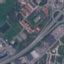
Land use / land cover class: Highway